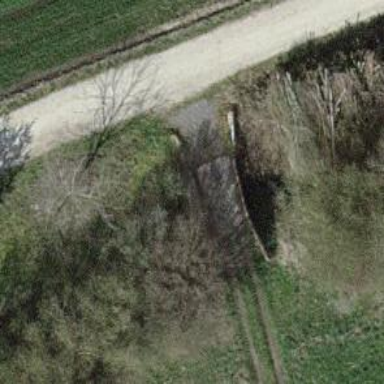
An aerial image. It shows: Track road with grade4 bridge.